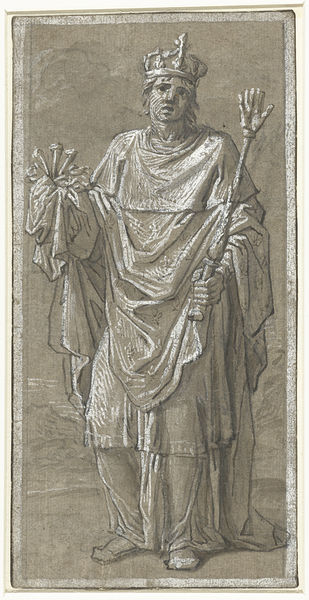
Titel: Heilige Lodewijk
Standort: Amsterdam
Institution: Rijksmuseum
Schlagwörter: homme, blanc, main, roi, pierrot, dessin, clowne